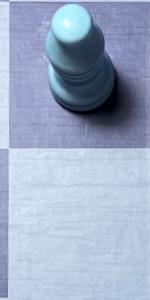
Label: Empty